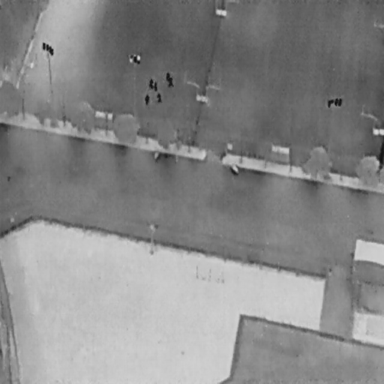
There are six People in the infrared image.